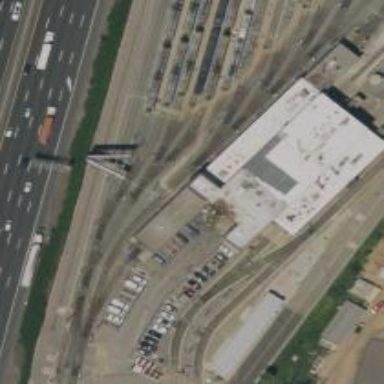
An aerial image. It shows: Light rail service yard with electrified contact lines.